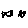
Label: fish